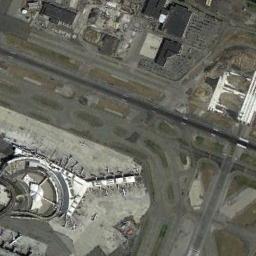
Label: airport